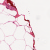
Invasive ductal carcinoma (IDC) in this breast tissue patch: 0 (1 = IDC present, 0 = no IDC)